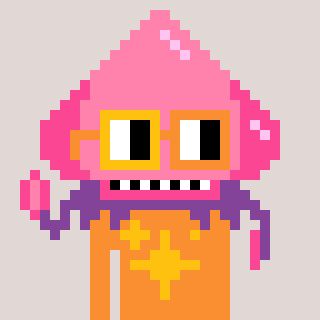
a pixel art character with square yellow and orange glasses, a squid-shaped head and a orange-colored body on a warm background